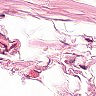
Metastatic tissue present: no